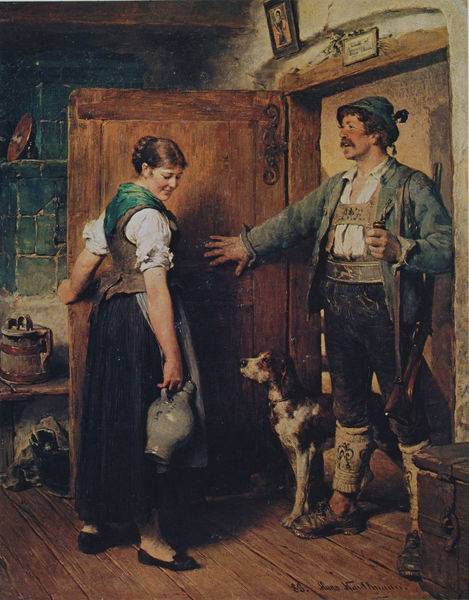
Titel: Rückkehr von der Jagd
Künstler: Hugo Kauffmann
Institution: Privatbesitz
Schlagwörter: blau, dunkel, gemälde, hand, mann, schatten, weiß, grün, mädchen, ocker, abend, braun, frau, frisur, geste, grau, haar, hell, holz, hut, licht, raum, schwarz, szene, tür, zimmer, ölbild, dame, gürtel, haus, hund, tuch, beige, gespräch, rock, bart, gesichter, hemd, hose, jacke, jung, regal, schnurrbart, wand, wirtschaft, bluse, faru, gesicht, stein, teller, bild, innenraum, signatur, hütte, boden, land, haare, interieur, realismus, stoff, paar, wald, bauern, genre, kamin, ofen, sack, kanne, keramik, krug, ton, deutschland, lächeln, schürze, magd, genrebild, genremalerei, schuhe, bäuerin, hütten, bank, dielen, romantik, holzboden, zopf, pfeife, realistisch, inschrift, halstuch, hochgesteckt, bohlen, stube, strumpf, holzdielen, stofflichkeit, weste, freude, bauer, fussboden, strümpfe, schild, truhe, unterschrift, bayern, bayrisch, religion, münchen, alpen, mauerwerk, milch, waffe, angel, kittel, kiste, fass, genreszene, hausfrau, kacheln, türstock, dielenboden, ehefrau, ehemann, schuh, jagd, tracht, zuber, scharniere, küche, ehepaar, ehe, schnörkel, leibl, jäger, ländlich, gewehr, scharnier, jagdhund, empfang, zeichnerisch, dreck, trachten, flinte, ankunft, hosenträger, schüchtern, defregger, lederhose, tirol, gattin, schusswaffe, stulpen, berghütte, beschläge, lade, dirndl, gamsbart, hau, gasthaus, wirtshaus, holzbalken, tradition, kachelofen, bäuerlich, bauernstube, gürn, münchner schule, heiligenbild, eintreten, heimkehr, holztür, rückkehr, blöd, abfall, bavaria, krachlederne, folklore, holztruhe, abwasch, ankuft, berghütten, beschämt, eisentruhe, gamshut, gatte, haverlschuhe, innenraumtür, jagdgewehr, kniehosen, kompliment, maßkrug, ofenbank, ofenkacheln, schmäuer, sepplhut, sinnspruch, türsegen, scheffel, türsturz, beziehung, schamhaft, verlegen, türangel, anmache, jesusbild, sittengemälde, tritt ein, geweh, landlust, wadlwärmer